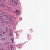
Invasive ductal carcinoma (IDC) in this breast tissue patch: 1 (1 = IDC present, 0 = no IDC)